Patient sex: M
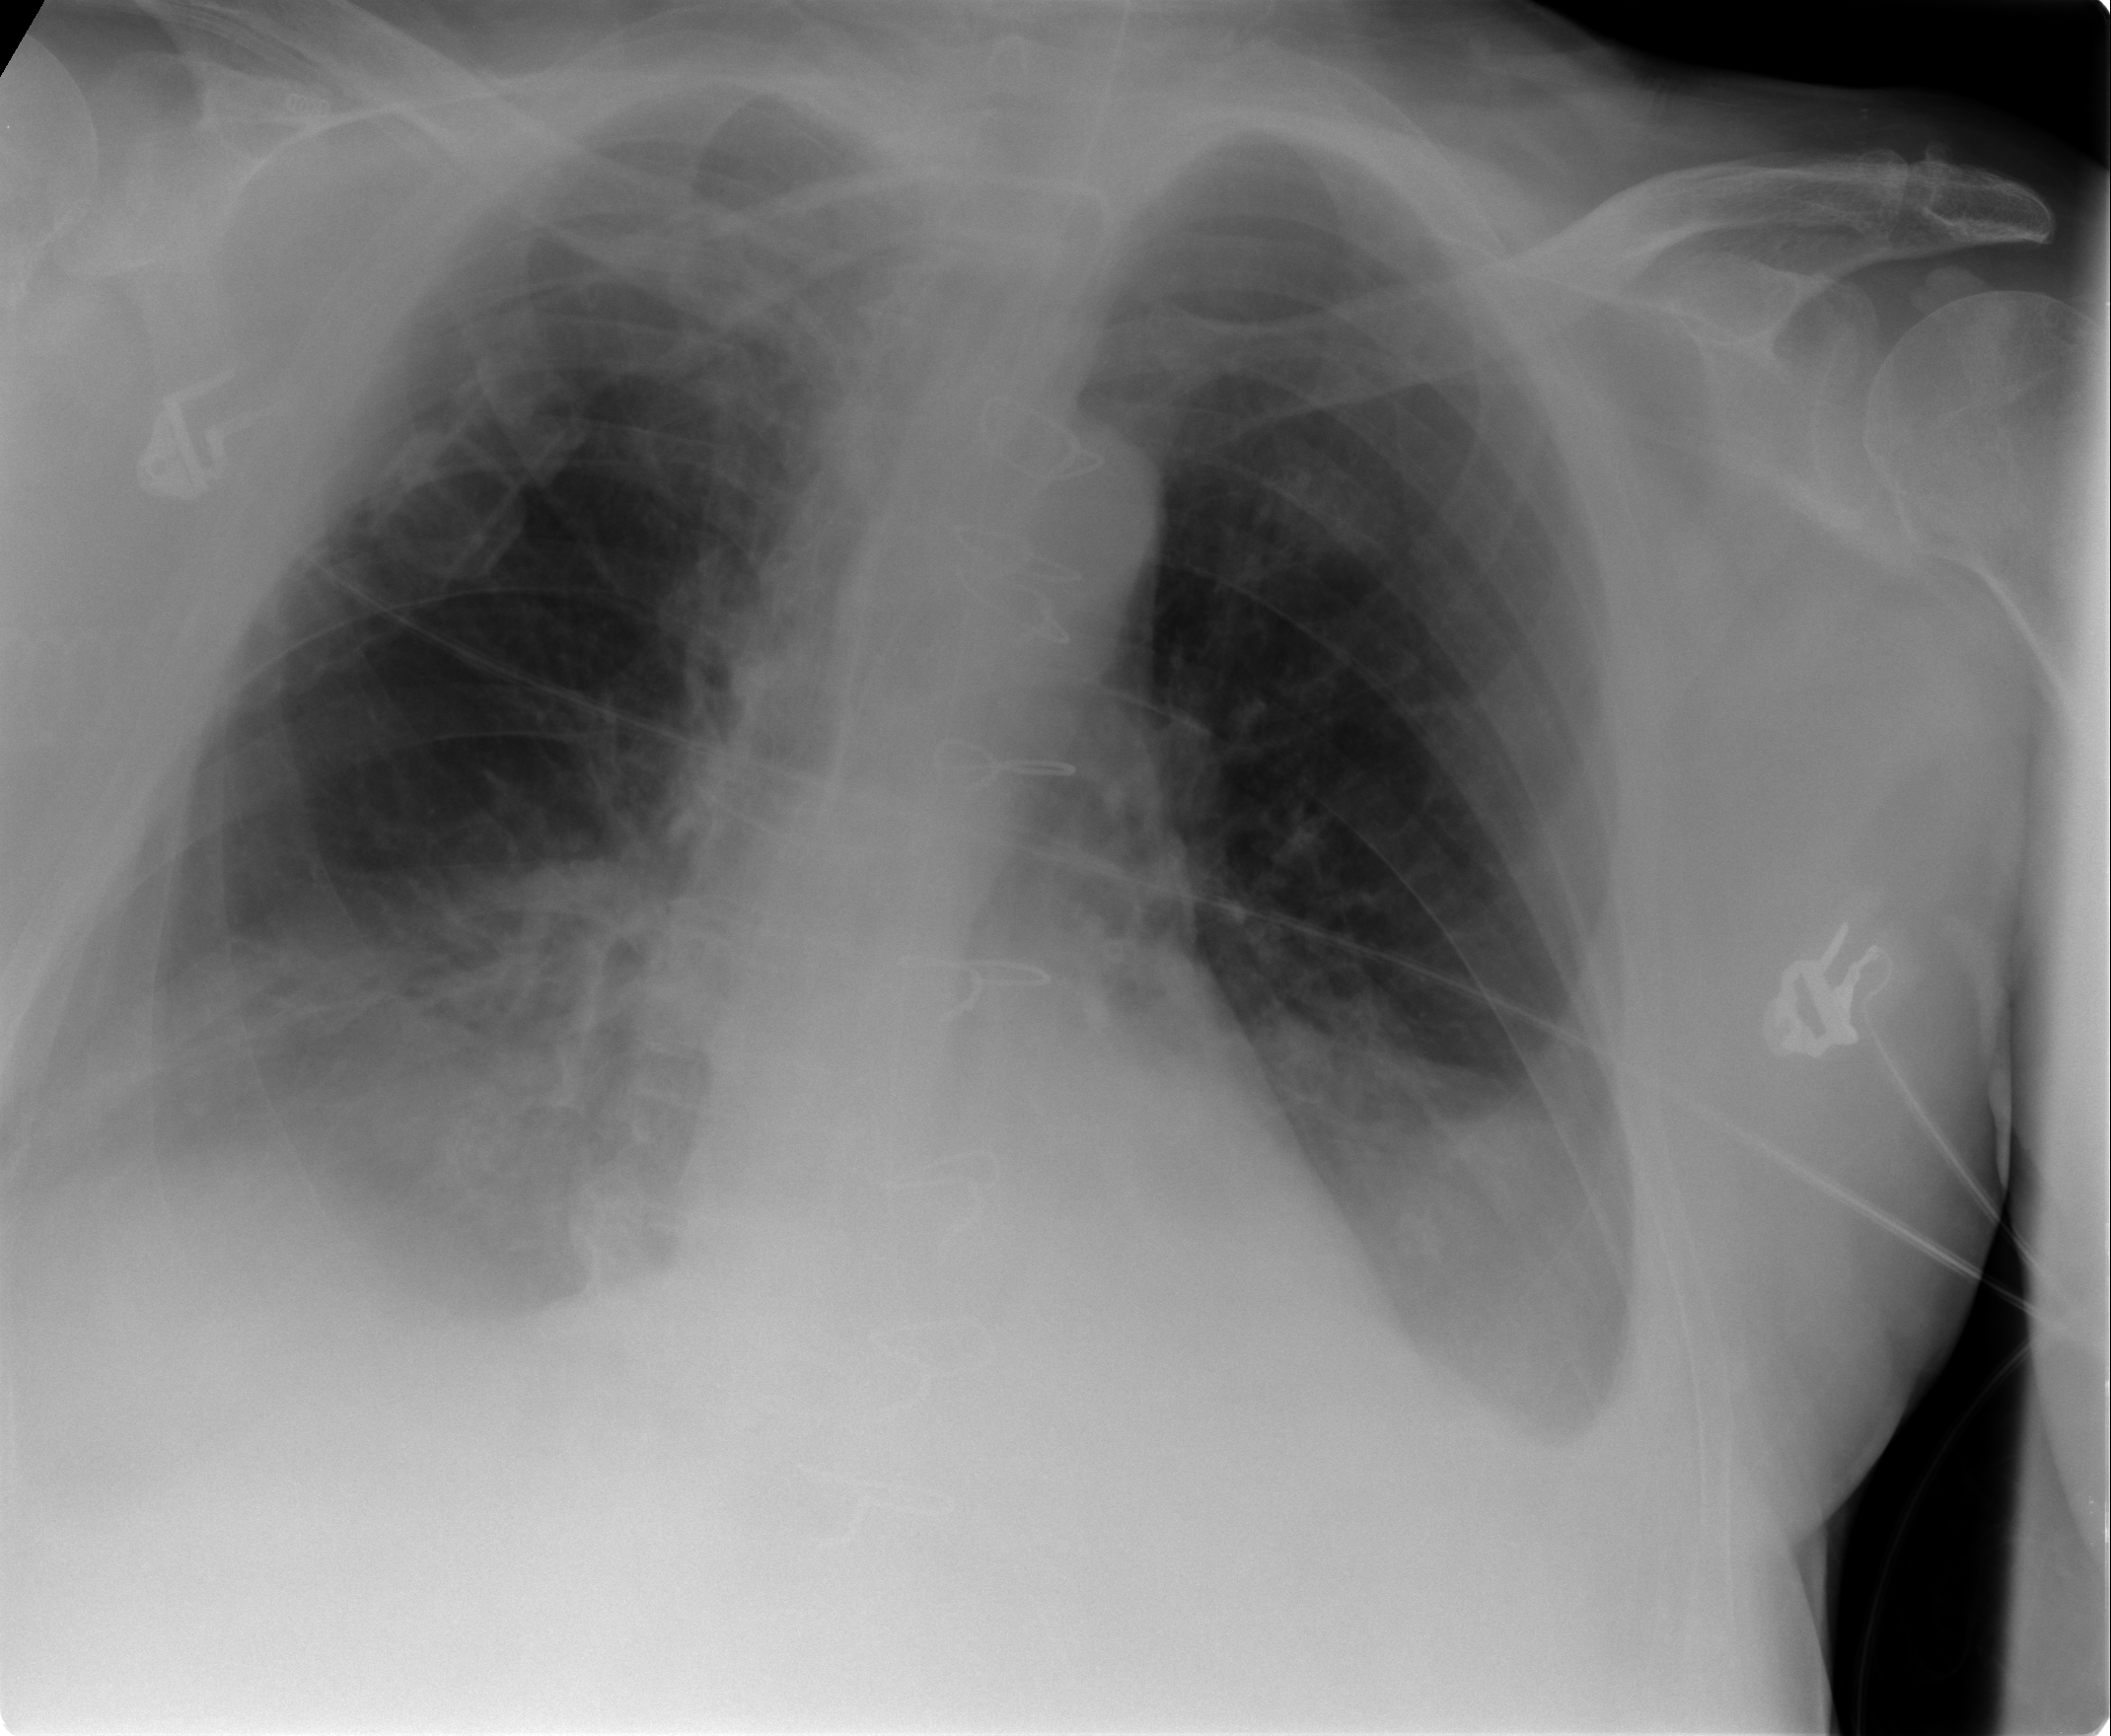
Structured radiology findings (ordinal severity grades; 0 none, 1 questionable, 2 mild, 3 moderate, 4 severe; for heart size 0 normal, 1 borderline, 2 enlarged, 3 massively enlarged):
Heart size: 2
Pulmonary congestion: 1
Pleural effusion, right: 3
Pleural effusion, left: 2
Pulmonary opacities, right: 2
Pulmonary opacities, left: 1
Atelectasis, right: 2
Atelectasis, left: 2